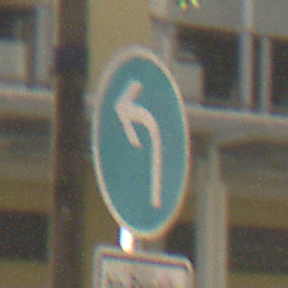
Verkehrszeichen: VorgeschriebeneFahrtrichtungLinks
Zusatzzeichen unten: SonstigeFahrzeugePersonengruppenFrei2
Umgebung: Outdoor, Urban
Tageszeit: MorningAfternoon
Wetter: PartlyCloudy
Licht: Natural
Jahreszeit: NotSpecified
Kontrast: HighContrast